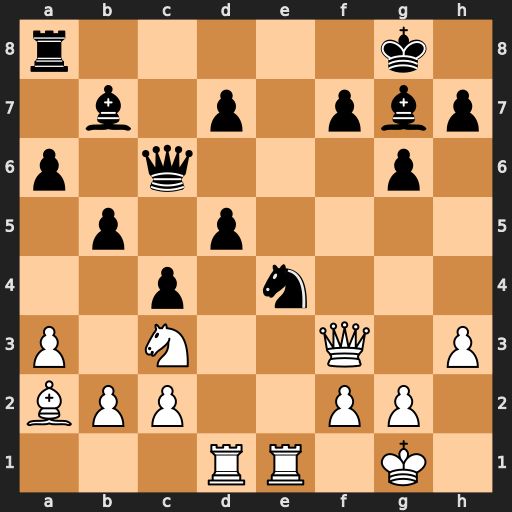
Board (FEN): r5k1/1b1p1pbp/p1q3p1/1p1p4/2p1n3/P1N2Q1P/BPP2PP1/3RR1K1
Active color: w
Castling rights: -
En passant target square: -
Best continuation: Nxd5 Qxd5 Rxd5